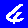
Digit: 4